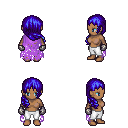
a pixel art fantasy rpg character, female body template, human, dark skin, maroon tattered cape, white pants, blue right-swept hairstyle, metal gloves, four views (front, back, left, right), 2x2 character sprite sheet, small pixel art, hard edges, no anti-aliasing